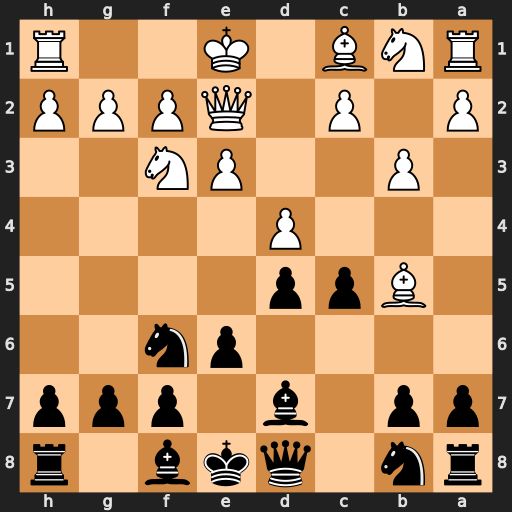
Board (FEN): rn1qkb1r/pp1b1ppp/4pn2/1Bpp4/3P4/1P2PN2/P1P1QPPP/RNB1K2R
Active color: b
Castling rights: KQkq
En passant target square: -
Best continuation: Qa5+ Bd2 Qxb5